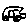
Label: car